Question: The aim of my code is to create a window with labels, each representing a sensor. The data comes from the USB port in a table of 0s&1s and depending on the value it colours the labels accordingly.
The goal is supposed to look like this:

I am unsure of how to pass the data from the port to the function in real time without recreating the window as a whole each time, as I only want it to change the drawn labels (and their colours). Therefore, I was wondering if anyone could point me in the right direction or give me a suggestion of what I can do to make this work.
The code creating my main window & labels:
'''
class MainWindow (qt.QMainWindow):
def __init__(self):
super().__init__()
self.count = 0
self.j = 0
self.i = 0
self.screen()
self.making()
def screen(self):
self.setWindowTitle("Bee Counter")
self.showMaximized()
def making(self):
for i in values: #Iterates over the list of data which comes from the port.
if (i == 1):
self.label = qt.QLabel(self)
self.label.setStyleSheet("background-color: green; border: 1px solid black;")
self.move_label() #Creates multiple labels with the colour green.
else:
self.label = qt.QLabel(self)
self.label.setStyleSheet("background-color: red; border: 1px solid black;")
self.move_label() #Creates multiple labels with the colour red.
self.count +=1
def move_label(self):
self.label.resize(A, A)
self.label.setAlignment(Qt.AlignmentFlag.AlignCenter)
if self.count%2==0:
k=20
self.label.move(X0+self.j,k)
self.j=self.j+X_STEP
self.label.setText(f"{self.count}")
else:
k=90
self.label.move(X0+self.i,k)
self.label.setText(f"{self.count}")
self.i=self.i+X_STEP
self.label.show()
if __name__ == '__main__':
app = qt.QApplication(sys.argv)
w = MainWindow()
w.show()
app.exec()
'''
The code getting the data from the port:
'''
ser = serial.Serial(
port='COM3', baudrate=115200, parity=serial.PARITY_NONE, stopbits=serial.STOPBITS_ONE, bytesize=serial.EIGHTBITS)
print("<Succesfully connected to: " + ser.portstr)
while 1:
if ser.inWaiting()>0:
line = ser.readline()
line = line.decode('utf-8')
line = [char for char in line if char=="1" or char=="0"] #Gets data in a form of a table of 0s & 1s.
print(line)
time.sleep(0.01)
ser.close()
'''
P.S. Excuse my perhaps very obvious question, I simply can not wrap my head around it :)
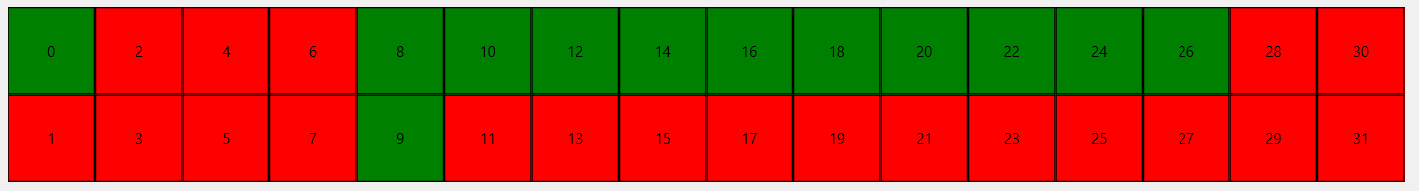
Answer: The concept is based on the wrong premise: 'making' should only create the labels (and keep a reference to them), while function should be responsible for their update.
Since the data rate is quite fast and the display object very simple, it's probably better to use a custom widget instead of continuously set the style sheet.
'''
class DisplayWidget(QWidget):
state = False
def __init__(self, index):
super().__init__()
self.index = str(index)
self.setFixedSize(32, 32)
def setState(self, state):
if self.state != state:
self.state = state
self.update()
def paintEvent(self, event):
qp = QPainter(self)
qp.setBrush(Qt.green if self.state else Qt.red)
qp.drawRect(self.rect().adjusted(0, 0, -1, -1))
qp.drawText(self.rect(), Qt.AlignCenter, self.index)
'''
Now, the "viewer" is a custom widget that is able to create a predefined grid of display widgets and updates them when necessary.
You can provide a default field count, or just ignore that, since the function that updates the data is also capable to update the grid whenever the field count doesn't match.
'''
class SerialViewer(QWidget):
def __init__(self, fieldCount=None):
super().__init__()
layout = QGridLayout(self)
layout.setAlignment(Qt.AlignCenter)
self.widgets = []
if isinstance(fieldCount, int) and fieldCount > 0:
self.createGrid(fieldCount)
def createGrid(self, fieldCount, rows=2):
while self.widgets:
self.widgets.pop(0).deleteLater()
rows = max(1, rows)
count = 0
columns, rest = divmod(fieldCount, rows)
if rest:
columns += 1
for column in range(columns):
for row in range(rows):
widget = DisplayWidget(count)
self.layout().addWidget(widget, row, column)
self.widgets.append(widget)
count += 1
if count == fieldCount:
break
def updateData(self, data):
if len(data) != len(self.widgets):
self.createGrid(len(data))
for widget, state in zip(self.widgets, data):
widget.setState(state)
'''
'resize()''move()'<URL>
The thread is implemented in a QThread subclass, using a custom signal that is emitted whenever new data is available:
'''
class SerialThread(QThread):
dataReceived = pyqtSignal(object)
def run(self):
ser = serial.Serial(
port='COM3',
baudrate=115200,
parity=serial.PARITY_NONE,
stopbits=serial.STOPBITS_ONE,
bytesize=serial.EIGHTBITS)
self.keepRunning = True
while self.keepRunning:
if ser.inWaiting() > 0:
line = ser.readline()
line = line.decode('utf-8')
self.dataReceived.emit(
list(int(char) for char in line if char in '01')
)
# note that the indentation level of sleep() is *outside*
# of the "if" otherwise it may temporarily block the loop
# in case there is no data available
time.sleep(0.01)
def stop(self):
self.keepRunning = False
self.wait()
'''
Finally, the main window, from which we can start or stop the serial communication:
'''
class MainWindow(QMainWindow):
def __init__(self):
super().__init__()
central = QWidget()
self.setCentralWidget(central)
self.startButton = QPushButton('Start')
self.stopButton = QPushButton('Stop', enabled=False)
self.serialViewer = SerialViewer(32)
layout = QGridLayout(central)
layout.addWidget(self.startButton)
layout.addWidget(self.stopButton, 0, 1)
layout.addWidget(self.serialViewer, 1, 0, 1, 2)
self.serialThread = SerialThread()
self.startButton.clicked.connect(self.start)
self.stopButton.clicked.connect(self.serialThread.stop)
self.serialThread.dataReceived.connect(
self.serialViewer.updateData)
self.serialThread.finished.connect(self.stopped)
def start(self):
self.startButton.setEnabled(False)
self.stopButton.setEnabled(True)
self.serialThread.start()
def stopped(self):
self.startButton.setEnabled(True)
self.stopButton.setEnabled(False)
'''
Notes:
- <URL>'